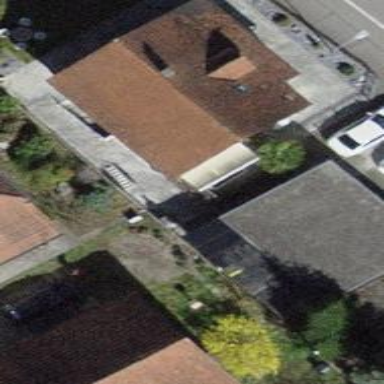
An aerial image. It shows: Building with tile roof.